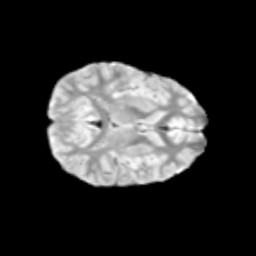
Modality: T2w
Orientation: axial
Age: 13
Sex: male
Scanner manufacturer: siemens
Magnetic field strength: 3 T
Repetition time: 3.8 s
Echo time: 0.07 s